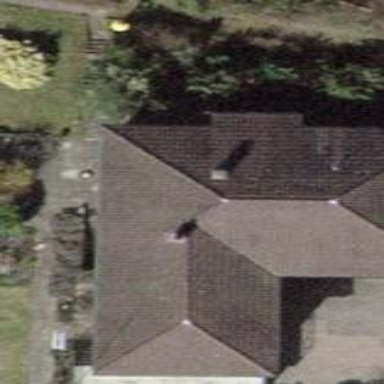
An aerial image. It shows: Hipped-roof house.